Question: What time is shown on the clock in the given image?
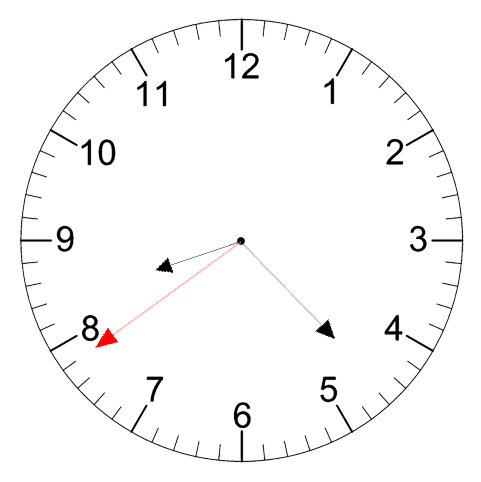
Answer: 08:22:39